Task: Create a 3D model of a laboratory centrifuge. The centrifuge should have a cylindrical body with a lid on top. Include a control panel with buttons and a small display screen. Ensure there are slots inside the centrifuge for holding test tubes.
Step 182:
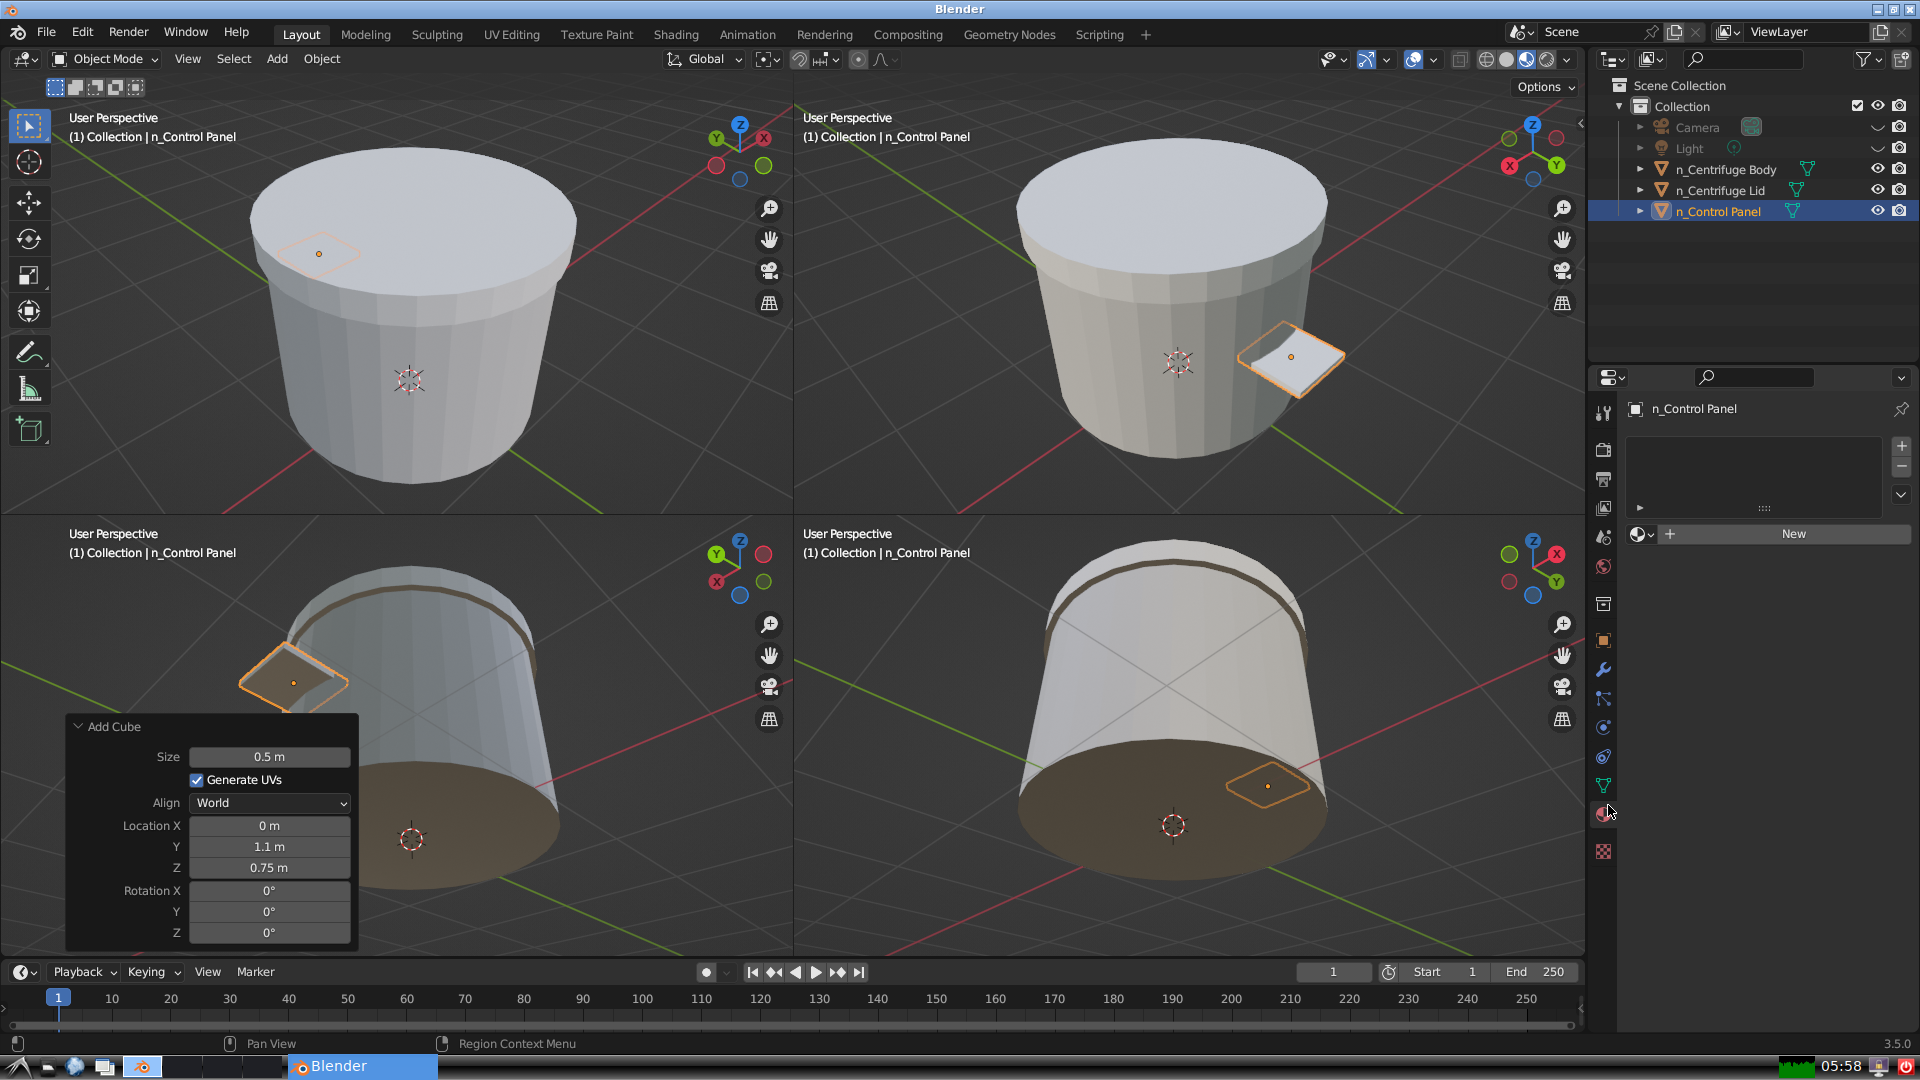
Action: {"mouse_move": [1795, 523]}